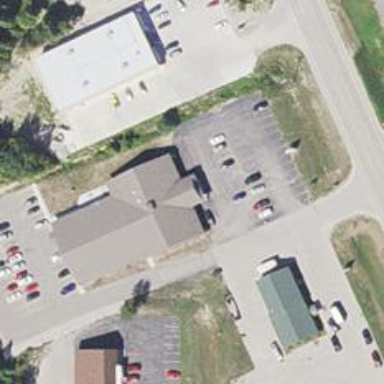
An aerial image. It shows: Healthcare clinic is depicted in the image.